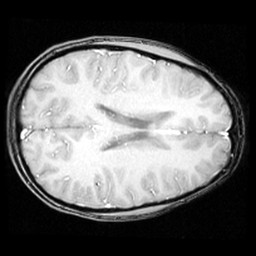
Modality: inplaneT1
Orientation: axial
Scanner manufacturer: ge
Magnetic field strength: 3 T
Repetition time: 0.2 s
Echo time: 0.0036 s